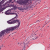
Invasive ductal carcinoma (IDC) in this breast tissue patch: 0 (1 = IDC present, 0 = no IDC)